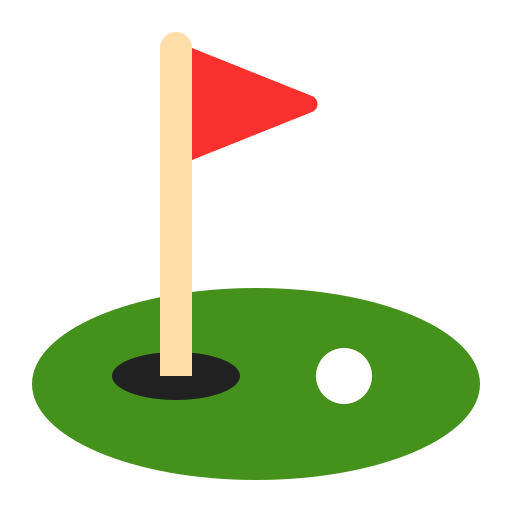
flag in hole flat